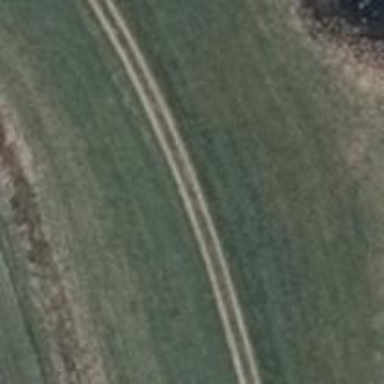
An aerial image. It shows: Track road with grade 3 track type and embankment.